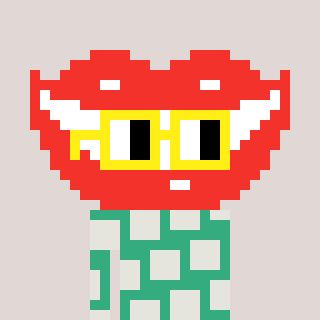
a pixel art character with square yellow glasses, a smile-shaped head and a teal-colored body on a warm background